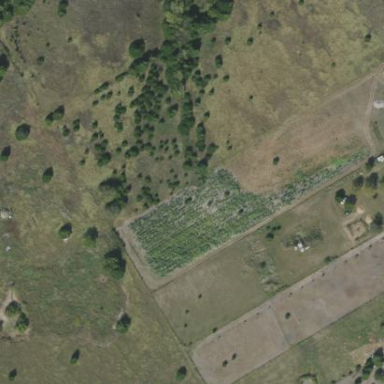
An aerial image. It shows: Grassy plot in green zone.